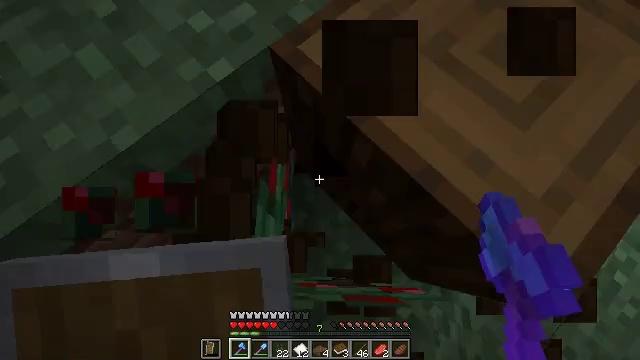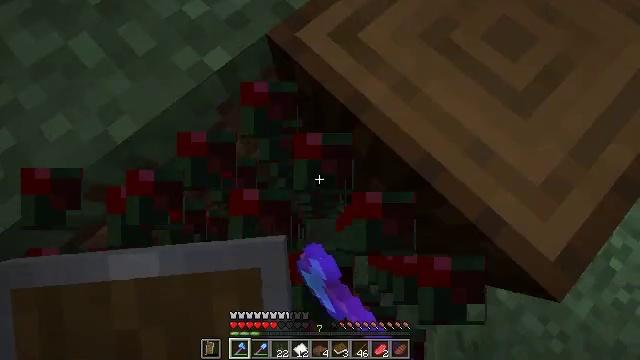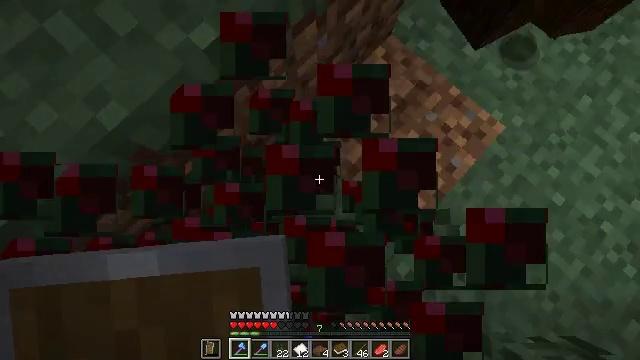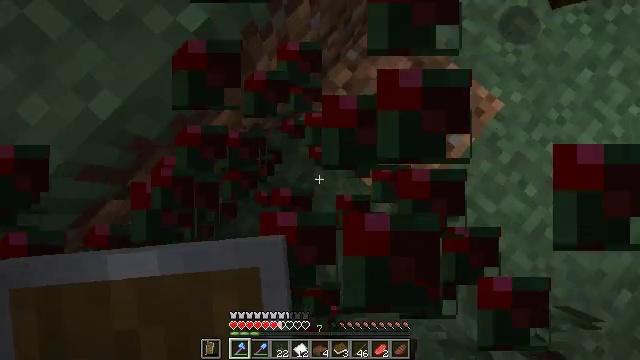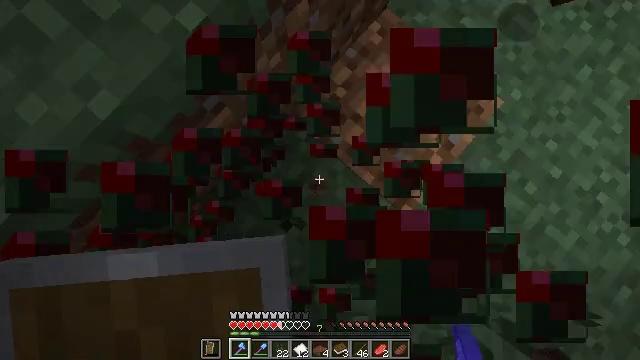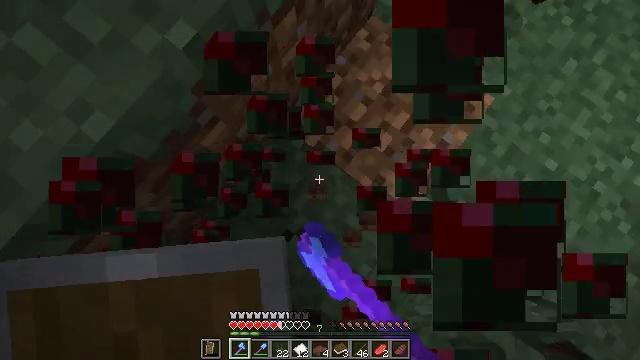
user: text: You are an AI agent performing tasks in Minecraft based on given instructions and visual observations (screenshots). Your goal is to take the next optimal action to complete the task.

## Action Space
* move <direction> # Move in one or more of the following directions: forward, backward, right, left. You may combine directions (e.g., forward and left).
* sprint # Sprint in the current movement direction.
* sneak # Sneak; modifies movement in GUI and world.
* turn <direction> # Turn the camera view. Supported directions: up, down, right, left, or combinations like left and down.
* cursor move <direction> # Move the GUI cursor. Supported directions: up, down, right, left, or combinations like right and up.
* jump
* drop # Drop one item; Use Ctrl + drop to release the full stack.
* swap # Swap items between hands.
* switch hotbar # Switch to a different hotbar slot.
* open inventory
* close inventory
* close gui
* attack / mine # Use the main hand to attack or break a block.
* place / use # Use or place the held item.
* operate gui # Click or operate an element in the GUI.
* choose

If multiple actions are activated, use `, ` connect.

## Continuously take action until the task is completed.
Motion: motion action
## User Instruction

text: Gather materials from the sweet berry bush.
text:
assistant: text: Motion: turn down, attack / mine
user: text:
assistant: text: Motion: turn right and down, attack / mine
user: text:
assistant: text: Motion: turn right and down, attack / mine
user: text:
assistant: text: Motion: attack / mine
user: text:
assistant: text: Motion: turn right and up, attack / mine
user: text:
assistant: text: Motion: attack / mine